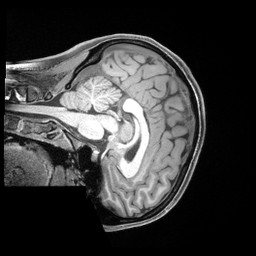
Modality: T1w
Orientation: sagittal
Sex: female
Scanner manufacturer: siemens
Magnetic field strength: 3 T
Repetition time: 2.4 s
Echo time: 0.00222 s